Question: In 'index.php' though the name can be anything, I have an array at the very top for now, just for testing purposes.
'''
<?php
$settings = array(
enabled => true,
id => "KMS",
theme=>"kms_standard",
);
?>
'''
I started this to use as information to use in my CMS table. Basically I am scanning the main directory for pages and other directories. Then I echo a 'li' out to the "table" showing information though I need more information than just the date it was created/edited.
EX:
'''
Page Name | Identifier | Status | Theme | Created/Edited
index.php CMS Enabled Dark 12/12/12 12:00
'''
To get the created/edited date I use 'date('l jS \of F Y h:i:s A',filemtime('../'.$page))'
Is there a way to set data like this for a document and then get it, if not how would i use the array in a for each loop without including the entire file. I believe if I do 'include($file)' it will parse all the HTML and PHP, but I only need the '$settings' variable from that page. I hope I am making myself clear enough. If not example below
'''
function is_dir_empty($dir) {
if (!is_readable($dir)) return NULL;
$handle = opendir($dir);
while (false !== ($entry = readdir($handle))) {
if ($entry != "." && $entry != "..") {
return FALSE;
}
}
return TRUE;
}
$pages = scandir('../',0);
foreach($pages as $page){
if(is_dir('../'.$page) && !is_dir_empty('../'.$page)){
//iterate deeper to get these files as well
}elseif(!is_dir('../'.$page)){
$file = get_file('../'.$page);//basically get the array of information some how
echo '<div class="row" id="'.removeExtensions($page).'"><ul>'.
'<li class="fifths"><div class="checkbox_container">'.
'<input type="checkbox" id="'.$kpage.'_check" value="'.$page.'" class="checkbox" name="delete_page[]" />'.
'<label for="'.$kpage.'_check"><span></span></label></div>'.$kpage.'</li>'.
'<li class="fifths">'.$file['id'].'</li>'.
'<li class="fifths">'.$file['enabled'].'</li>'.
'<li class="fifths">'.$file['theme'].'</li>'.
'<li class="fifths" title="'.date('l jS \of F Y h:i:s A',filemtime('../'.$page)).'">'.date('l jS \of F Y h:i:s A',filemtime('../'.$page)).'</li></ul></div>';
}
}
'''

'''
{
"index.php":{
"enabled":"true",
"theme":"dark",
"identifier":"KMS"
}
}
'''
'''
$jsona = file_get_contents("../pages.json");
$jsonb = json_decode($jsona,true);
$data = $jsonb['pages'];
'''
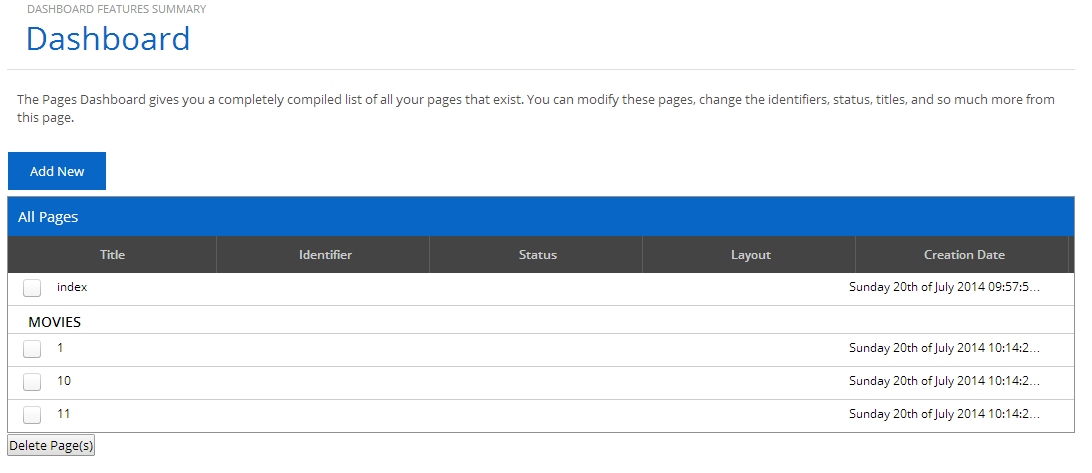
Answer: > Is there a way to set data like this for a document and then get it, if not how would i use the array in a for each loop without including the entire file. I believe if I do include($file) it will parse all the HTML and PHP, but I only need the $settings variable from that page.
Code should normally be included using the 'include' you don't wish to use. Since your '$settings' variable is PHP code, i'd suggest to use that method still.
Any other way of including the file still involves reading the file and then parsing the required content from it, this in turn might be more resource intensive than using an include. When you include a file you get all that PHP code available to the file which includes it.
However for this situation it would be better to store that data in either a database or at least a text format file and then parse that file for your purpose. There is no need to process a whole file if you just have to get some static data from it. You can store the data in XML or JSON for easy manipulation and not have to work with plain strings.
As for your code in the Edit.
'''
if(isset($_GET['data'])){
$settings = array(
enabled => true,
id => "KMS",
layout=>"kms_standard",
);
return $settings;
exit();
}
'''
'return' in PHP has no meaning for an HTTP request. This will not output anything and your cURL wont get any response. Your '$settings' array has to be printed on the page. Now comes a question of how to print an array and have the output in a useable format. That's where those common formats like JSON or XML become even more important. You don't want to use string manipulation to read the array when you can simply use some native methods.